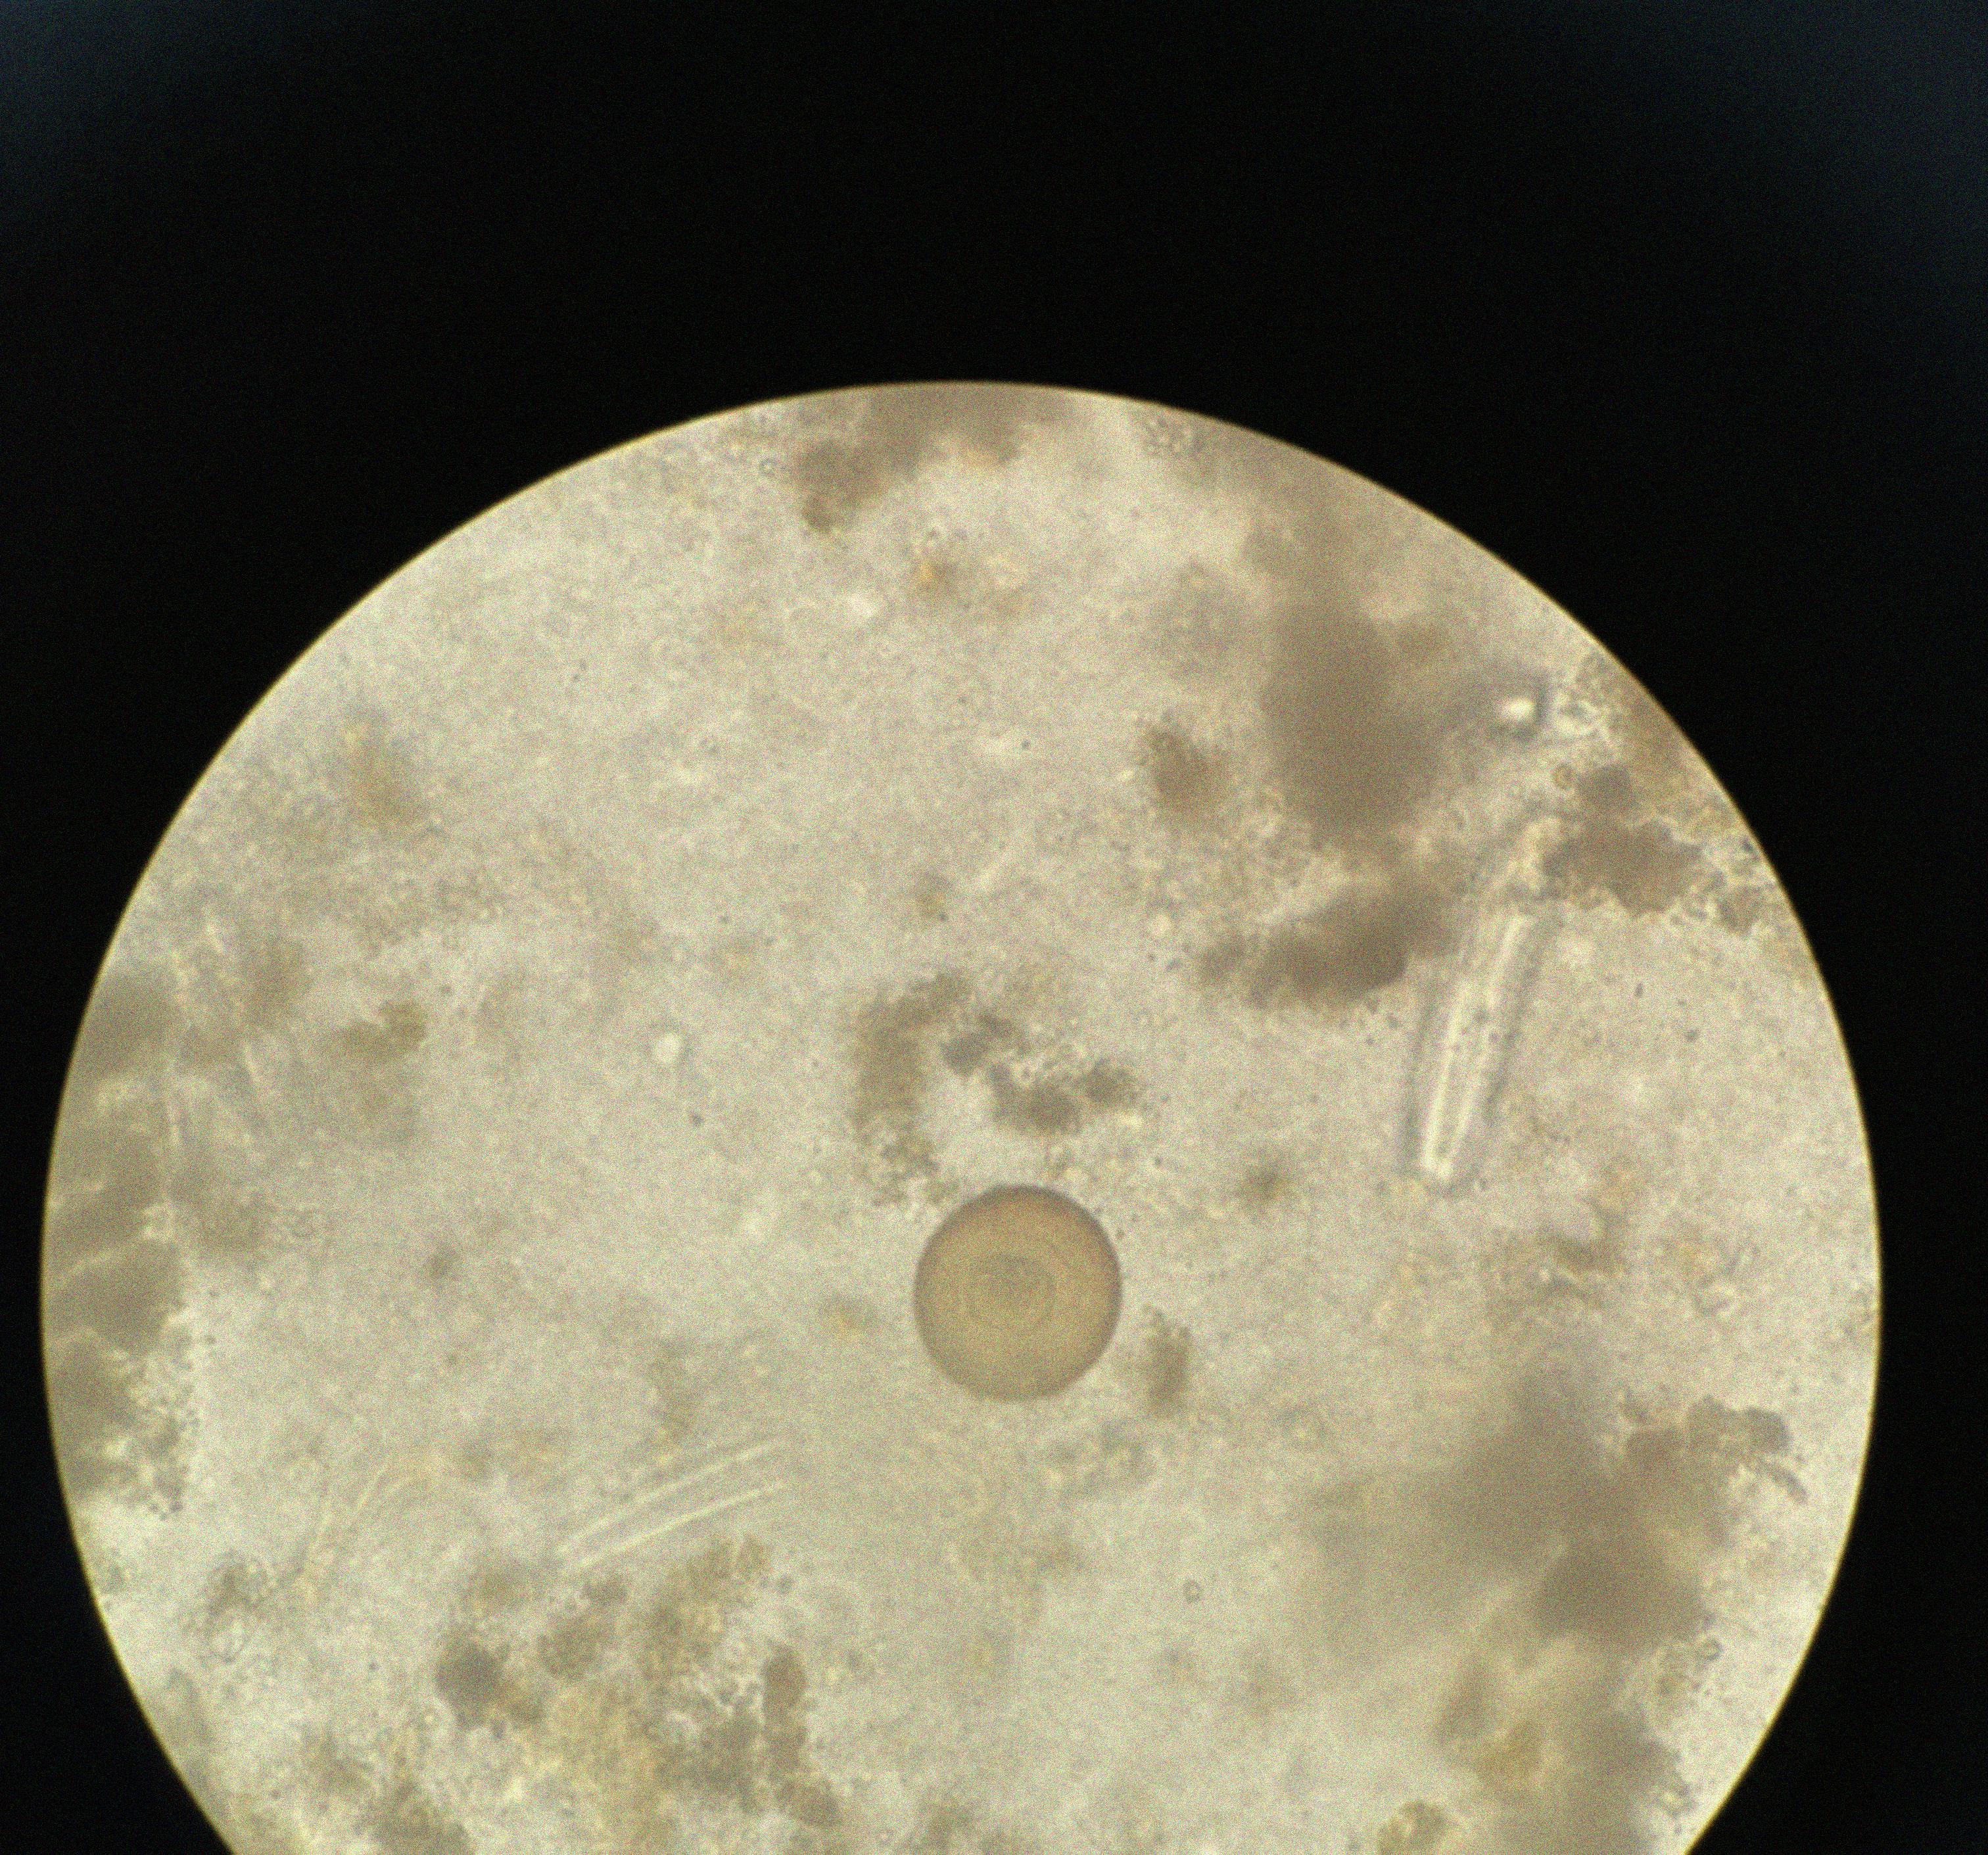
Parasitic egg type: Hymenolepis diminuta